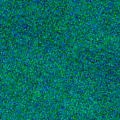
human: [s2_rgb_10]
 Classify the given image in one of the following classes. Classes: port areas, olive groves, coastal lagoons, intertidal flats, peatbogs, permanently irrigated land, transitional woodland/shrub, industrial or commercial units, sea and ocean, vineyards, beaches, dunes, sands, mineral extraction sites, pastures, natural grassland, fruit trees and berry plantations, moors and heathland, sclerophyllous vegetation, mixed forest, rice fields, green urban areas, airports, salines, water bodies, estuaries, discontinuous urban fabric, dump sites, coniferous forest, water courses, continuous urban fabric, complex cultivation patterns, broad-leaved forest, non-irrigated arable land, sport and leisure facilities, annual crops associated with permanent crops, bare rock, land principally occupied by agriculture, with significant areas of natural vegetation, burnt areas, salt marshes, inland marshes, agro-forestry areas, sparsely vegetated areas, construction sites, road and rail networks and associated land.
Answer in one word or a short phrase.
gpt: sea and ocean